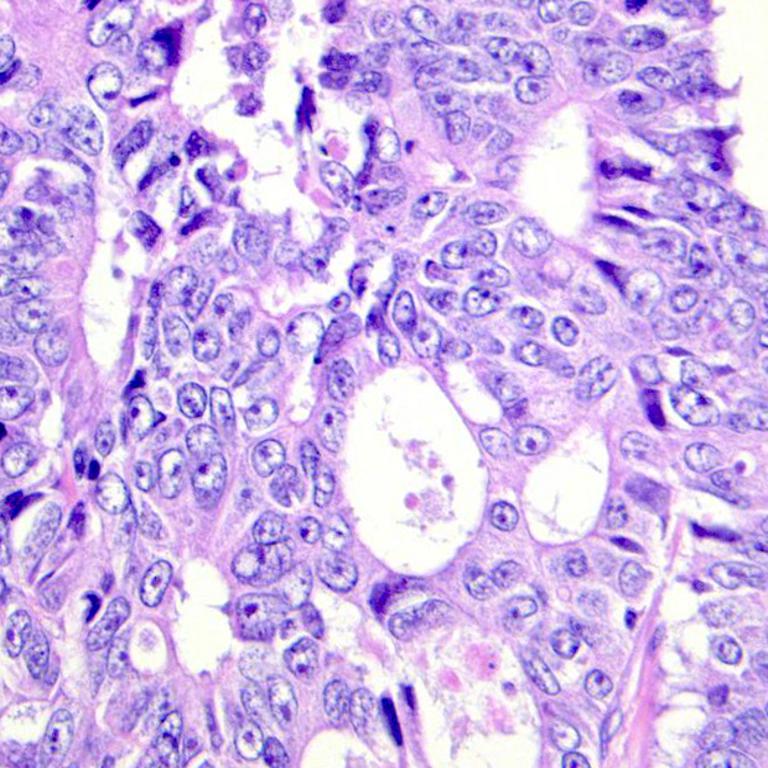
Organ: colon
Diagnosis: adenocarcinomas